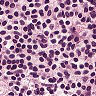
Metastatic tissue present: no